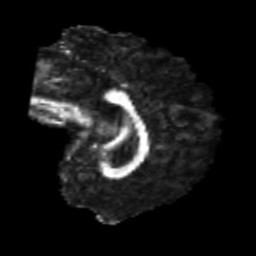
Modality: FA
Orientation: sagittal
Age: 20
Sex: male
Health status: healthy
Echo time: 0.074 s